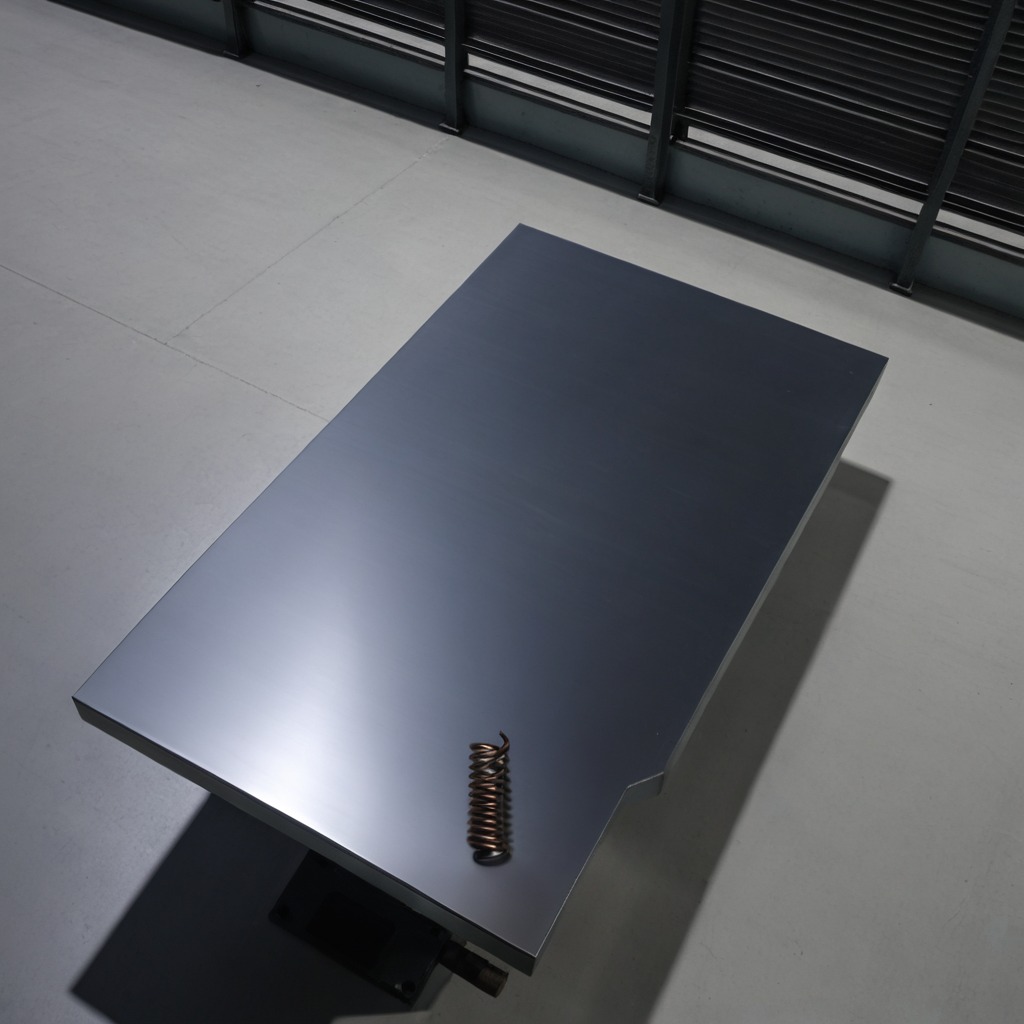
A coiled metal spring lies on the clean empty table in the basement in the evening.